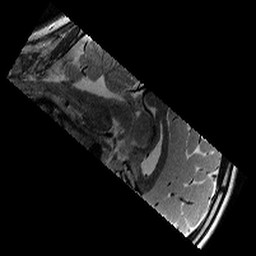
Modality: T2w
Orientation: sagittal
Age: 12
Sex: male
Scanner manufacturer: siemens
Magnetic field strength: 3 T
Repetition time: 9.23 s
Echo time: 0.067 s